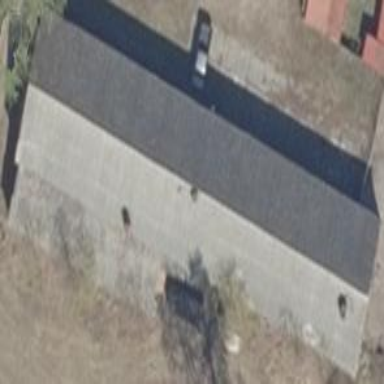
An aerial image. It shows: Shed building.